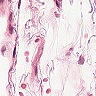
Metastatic tissue present: no